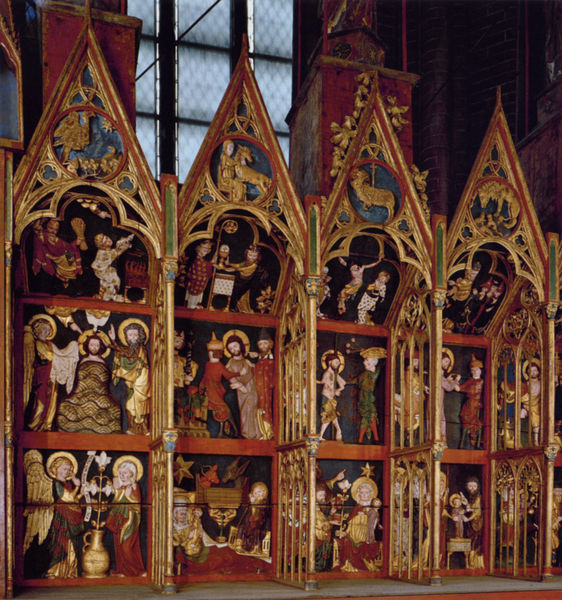
Titel: Hochaltar der ehemaligen Benediktiner-Abtei
Künstler: unbekannt
Standort: Cismar
Institution: Kloster
Schlagwörter: blau, feuer, flügel, gott, nackt, vogel, wasser, weiß, wolf, grün, menschen, blume, braun, bunt, fenster, glas, hintergrund, holz, licht, männer, schwarz, säulen, tisch, dach, rot, tier, tiere, architektur, bibel, johannes, mensch, spitze, taube, täufer, felder, gitter, kirche, gold, personen, spitzen, gotik, rosa, esel, kinder, engel, kanne, krug, vase, relief, farbig, bogen, türen, fahne, flagge, dächer, giebel, farbe, figuren, könig, spitz, detail, symmetrie, bemalt, foto, fotografie, bögen, vier, lamm, schaf, glaube, kreuz, religion, stern, lilie, darstellung, puppen, altar, schnitzerei, tore, wappen, heiligenschein, stäbe, farbfoto, gotisch, christus, jesus, kreuzigung, leiden, mittelalter, rundbögen, heiliger, löwe, heilige, opfer, gefasst, heilig, taufe, maria, lämmer, schafe, biblisch, szenen, schrein, christentum, geschnitzt, altarbild, masswerk, verkündigung, geburt, krippe, geist, weihnachten, kreuzgang, ochs, johannes der täufer, wimperge, stabwerk, retabel, schnitz, polychrom, ziergiebel, schriftband, flügelaltar, apostel, heiliger geist, attribute, lann, puppenhaus, flügelalter, heilge, mämmer, g, verküdnigung, engel#, vierflügelig, meschne#, figurfiguren, 4-teilig, 12-teilig